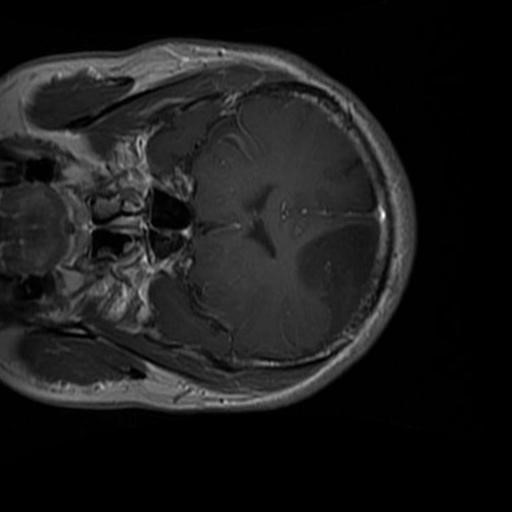
Label: brain_glioma